【题型】填空题　【知识点】平面几何　【难度】easy
如图，在 $\triangle ABC$ 中，$\angle ACB = 90^\circ$，点 $D$、$E$ 分别在 $AC$、$BC$ 上，且 $\angle CDE = \angle B$，将 $\triangle CDE$ 沿 $DE$ 翻折，点 $C$ 落在 $AB$ 上的点 $F$ 处，如果 $AC = 8$，$BC = 6$，那么 $CD$ 的长为 \underline{\hspace{2cm}}。

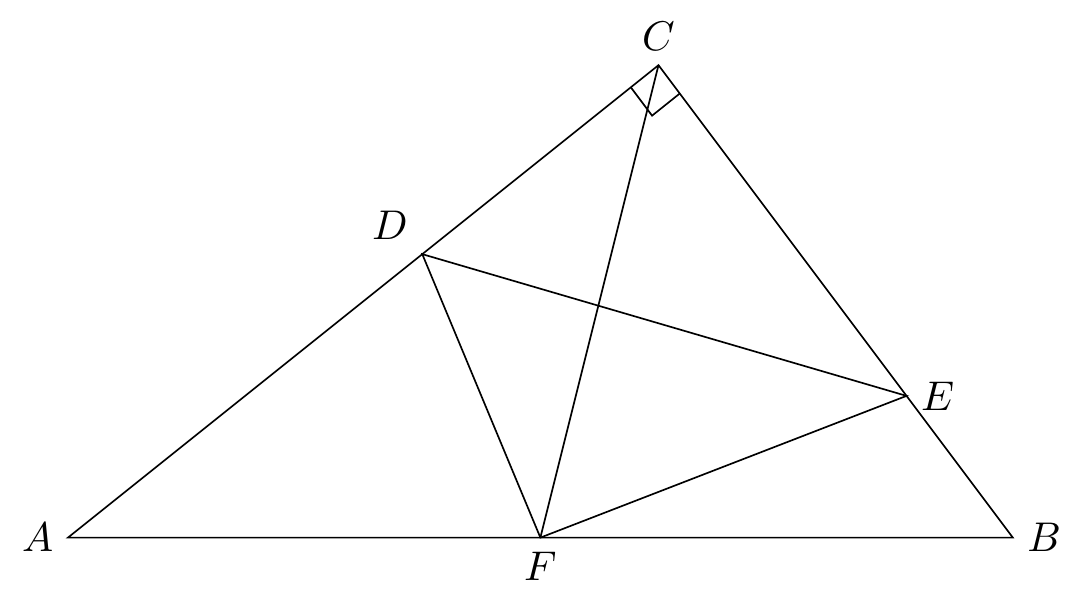
【解答】
解：由折叠可得，$\angle DCE = \angle DFE = 90^\circ$，

$\therefore D, C, E, F$ 四点共圆，

$\therefore \angle CDE = \angle CFE = \angle B$，

$\because CE = FE$，

$\therefore \angle CFE = \angle FCE$，

$\therefore \angle B = \angle FCE$，

$\therefore CF = BF$，

由 $\angle CDE = \angle B$，可得 $\angle DEC = \angle A$，

$\therefore$ 同理可得 $CF = AF$，

$\therefore AF = BF$，即 $F$ 是 $AB$ 的中点，

在 $\text{Rt}\triangle ABC$ 中，$AB = \sqrt{AC^2 + BC^2}  = 10$，

$\therefore FC = \frac{1}{2}AB = 5$，

$\because DC = DF$，

由 $D, C, E, F$ 四点共圆，可得 $\angle DFC = \angle DEC$，

$\therefore \angle DFC = \angle A$，

$\therefore \angle DCF = \angle FCA$，

$\therefore \triangle CDF \sim \triangle CFA$，

$\therefore \frac{CD}{CF} = \frac{CF}{AC}$，

$\therefore CD = \frac{CF^2}{AC} = \frac{25}{8}$。